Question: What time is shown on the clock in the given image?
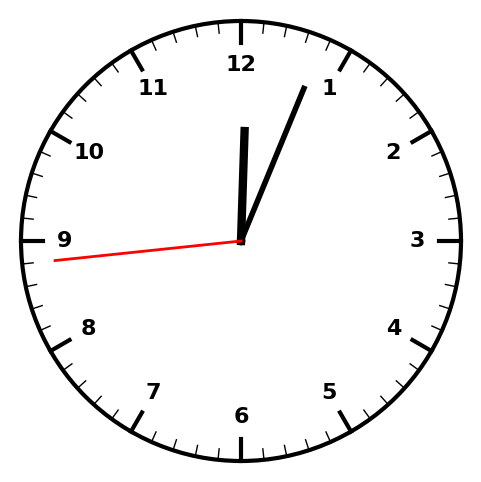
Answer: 12:03:44